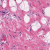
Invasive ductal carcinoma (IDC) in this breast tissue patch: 0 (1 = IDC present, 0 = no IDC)